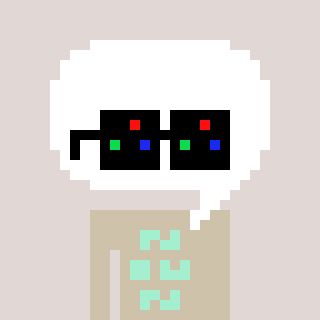
a pixel art character with square black sunglasses, a speech bubble-shaped head and a bege-colored body on a warm background